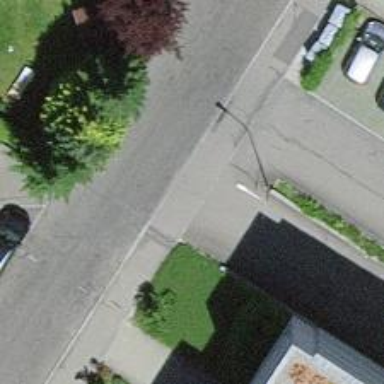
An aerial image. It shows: Uncontrolled road crossing.